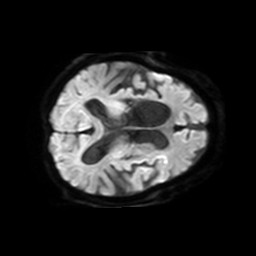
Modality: TRACE
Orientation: axial
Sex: female
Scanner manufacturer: philips
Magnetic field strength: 3 T
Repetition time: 3.336 s
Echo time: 0.076 s